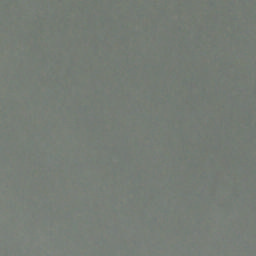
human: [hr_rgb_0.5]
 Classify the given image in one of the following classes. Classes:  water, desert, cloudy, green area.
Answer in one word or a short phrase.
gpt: cloudy